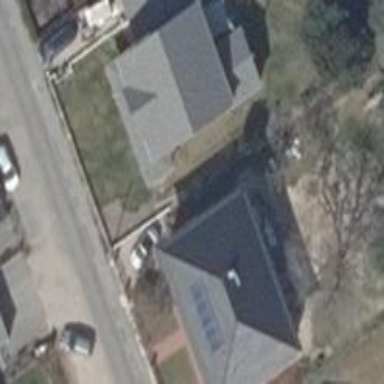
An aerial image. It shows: Detached house with gabled roof. The roof is covered with red roof tiles while the building is painted white.